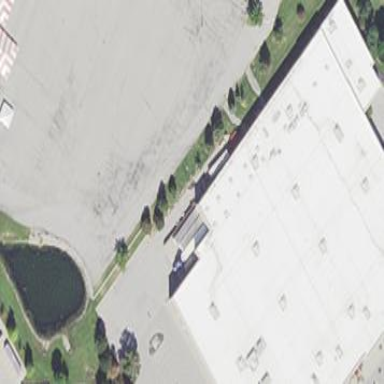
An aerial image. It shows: Department store building.